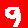
Digit: 9